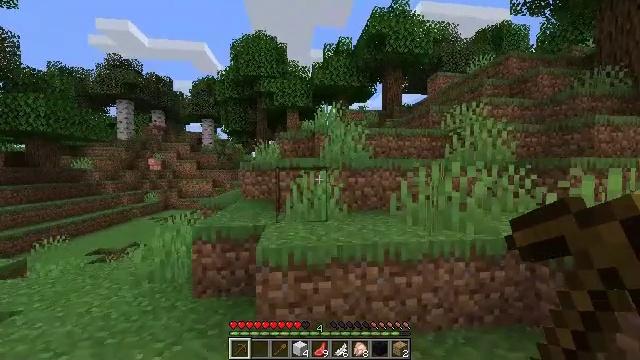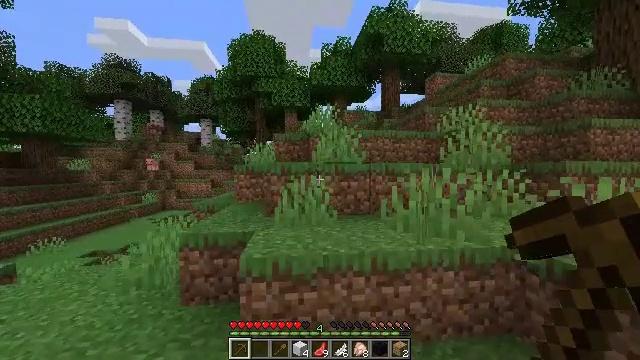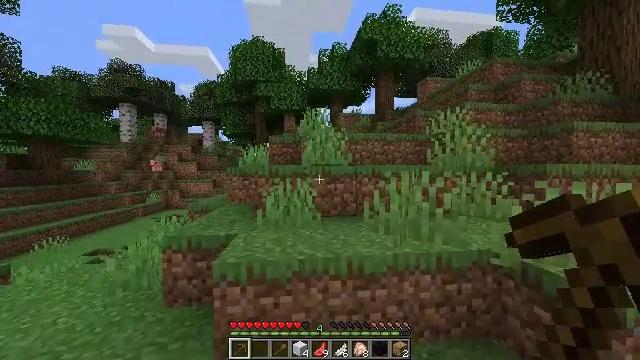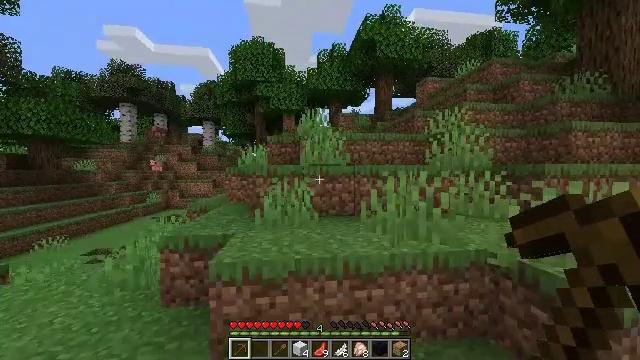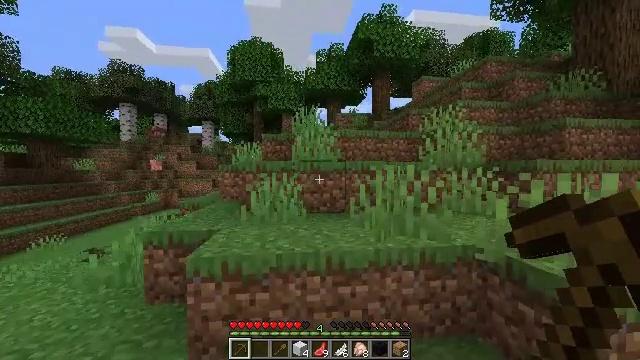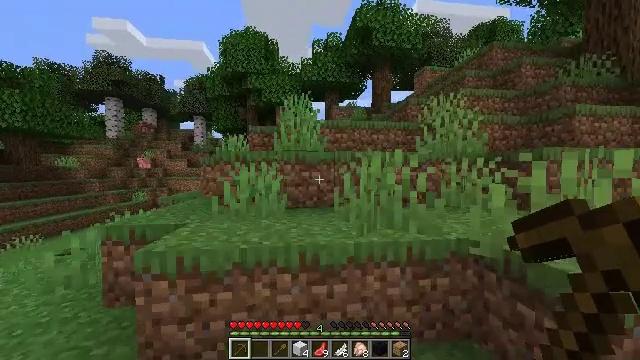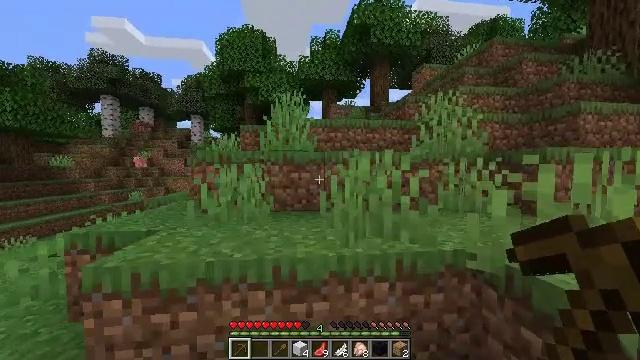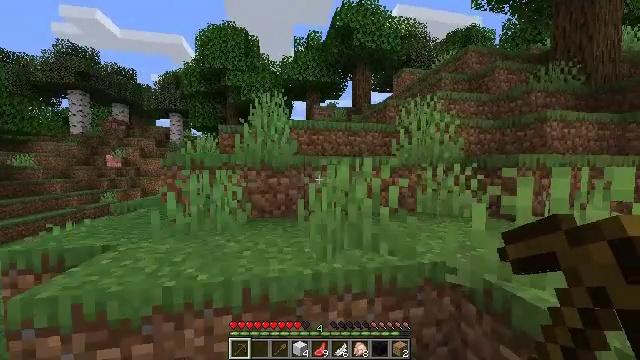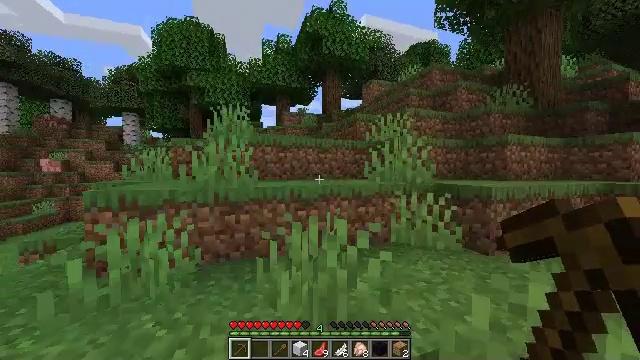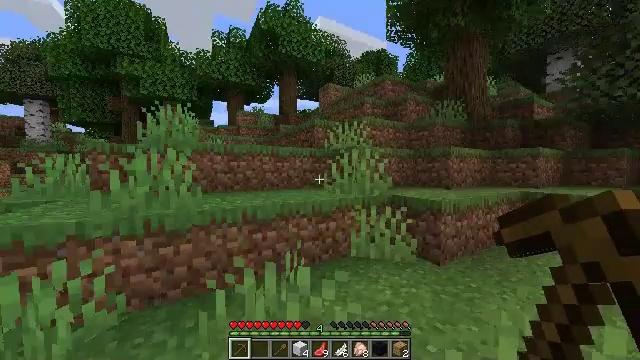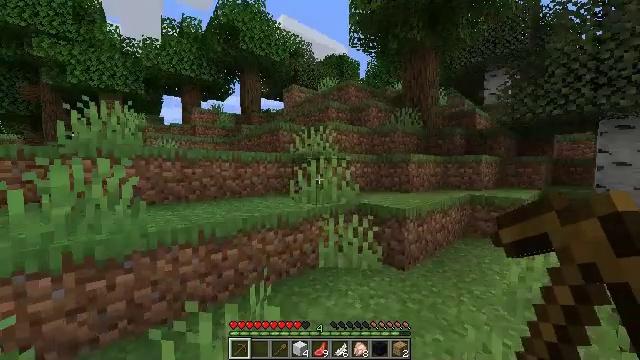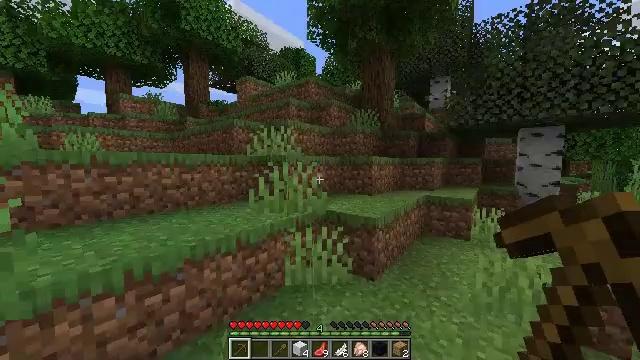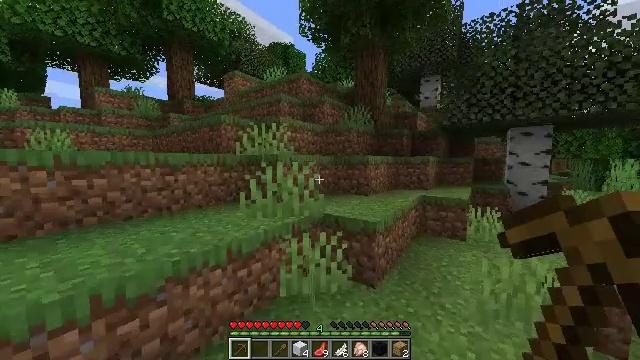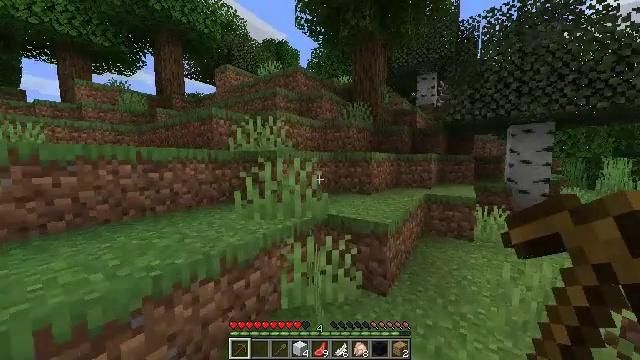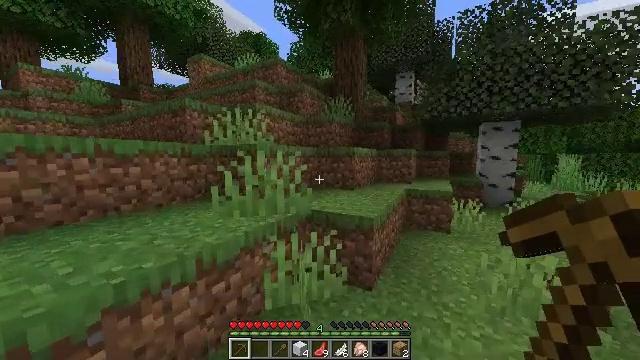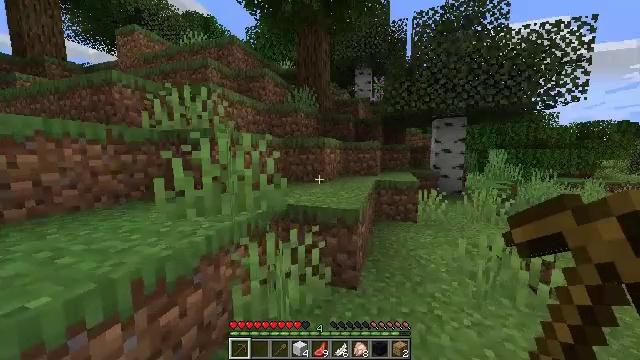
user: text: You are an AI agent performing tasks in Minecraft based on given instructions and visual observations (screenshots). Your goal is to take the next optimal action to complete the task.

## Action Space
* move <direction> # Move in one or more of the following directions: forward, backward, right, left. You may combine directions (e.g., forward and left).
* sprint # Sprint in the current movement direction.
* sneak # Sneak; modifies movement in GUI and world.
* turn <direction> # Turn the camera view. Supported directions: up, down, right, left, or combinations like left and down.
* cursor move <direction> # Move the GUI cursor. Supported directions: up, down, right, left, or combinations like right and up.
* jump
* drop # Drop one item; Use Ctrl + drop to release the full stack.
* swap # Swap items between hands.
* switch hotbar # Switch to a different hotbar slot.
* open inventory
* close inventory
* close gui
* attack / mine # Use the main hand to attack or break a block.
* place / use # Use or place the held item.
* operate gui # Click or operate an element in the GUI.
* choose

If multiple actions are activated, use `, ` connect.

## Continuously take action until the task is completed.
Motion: motion action
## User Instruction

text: Collect the grass block using a shovel.
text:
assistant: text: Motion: move forward and move right, sprint, jump
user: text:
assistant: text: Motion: move forward and move right, sprint, jump
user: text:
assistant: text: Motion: move forward and move right, sprint, jump
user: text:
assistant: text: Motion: move forward, sprint, jump
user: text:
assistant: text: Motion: move forward, sprint, jump
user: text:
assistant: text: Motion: move forward, sprint, jump
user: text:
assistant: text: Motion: move forward, sprint, turn right, jump
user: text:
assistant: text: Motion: move forward, sprint, turn right, jump
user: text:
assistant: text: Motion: move forward, sprint, turn right, jump
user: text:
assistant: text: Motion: move forward, sprint, turn right, jump
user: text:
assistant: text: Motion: move forward, sprint, turn right and down, jump
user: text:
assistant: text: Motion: move forward, sprint, turn right, jump
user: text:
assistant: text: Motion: move forward, sprint, turn right, jump
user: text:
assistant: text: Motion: move forward, sprint, turn right, jump
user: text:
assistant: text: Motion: move forward, sprint, turn right, jump
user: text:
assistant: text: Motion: move forward, sprint, turn right, jump
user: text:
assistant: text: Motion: move forward, sprint, jump
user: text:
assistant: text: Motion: move forward, sprint, jump
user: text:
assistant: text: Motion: move forward, sprint, turn left and down, jump
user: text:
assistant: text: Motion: move forward, sprint, turn left and down, jump
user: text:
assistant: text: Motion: move forward, sprint, turn left and up, jump
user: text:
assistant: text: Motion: move forward, sprint, turn left, jump
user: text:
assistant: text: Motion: move forward, sprint, jump
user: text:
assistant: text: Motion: move forward, sprint, jump
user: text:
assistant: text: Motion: move forward, sprint, jump
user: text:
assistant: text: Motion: move forward, sprint, turn left, jump
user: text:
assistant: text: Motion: move forward, sprint, turn left, jump
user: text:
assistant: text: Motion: move forward, sprint, turn left, jump
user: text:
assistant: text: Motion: move forward, sprint, turn left, jump
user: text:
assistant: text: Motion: move forward, sprint, turn left, jump